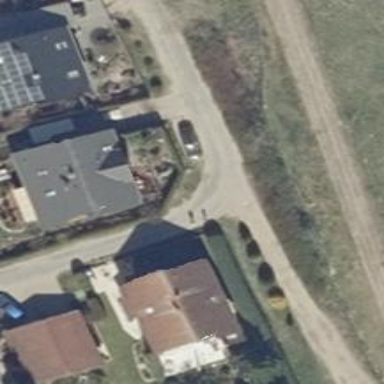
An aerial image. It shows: Asphalt road in residential area.